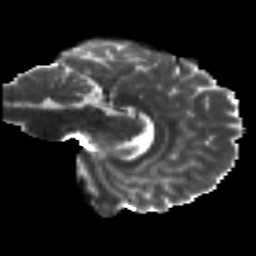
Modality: T2w
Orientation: sagittal
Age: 24
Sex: male
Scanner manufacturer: siemens
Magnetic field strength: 3 T
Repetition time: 8.8 s
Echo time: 0.085 s